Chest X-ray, PA view. Patient: 63 years old, sex M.
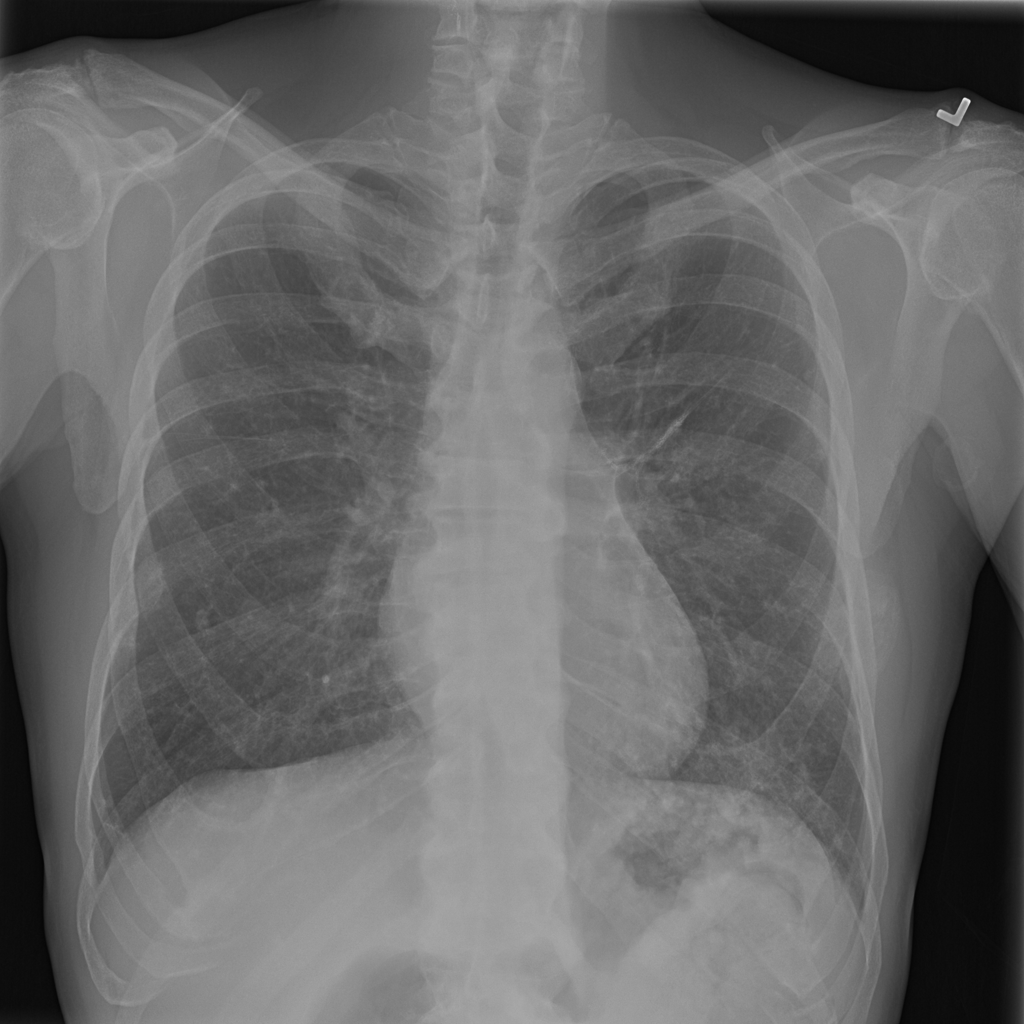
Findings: Infiltration